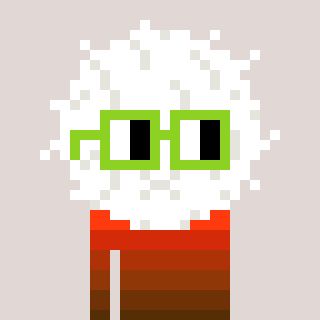
a pixel art character with square light green glasses, a cottonball-shaped head and a slimegreen-colored body on a warm background